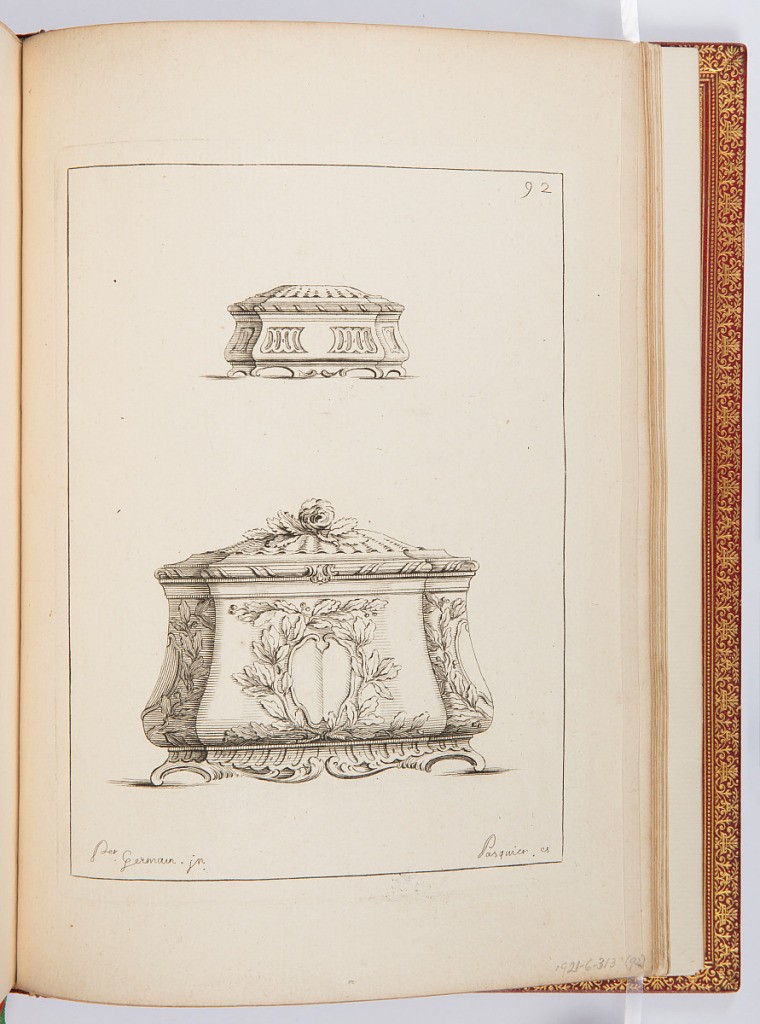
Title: Boette à poudre et à Mouche
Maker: Pierre Germain, French, 1703 - 1783
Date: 1748
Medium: Etching on laid paper
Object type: Print
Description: Design for a makeup box decorated with ornament motifs including scrolls, a rose finial, bound reed, branches, cartouche, and rinceaux. The plate is signed and numbered.